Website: bh-photo
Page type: customer-info-address
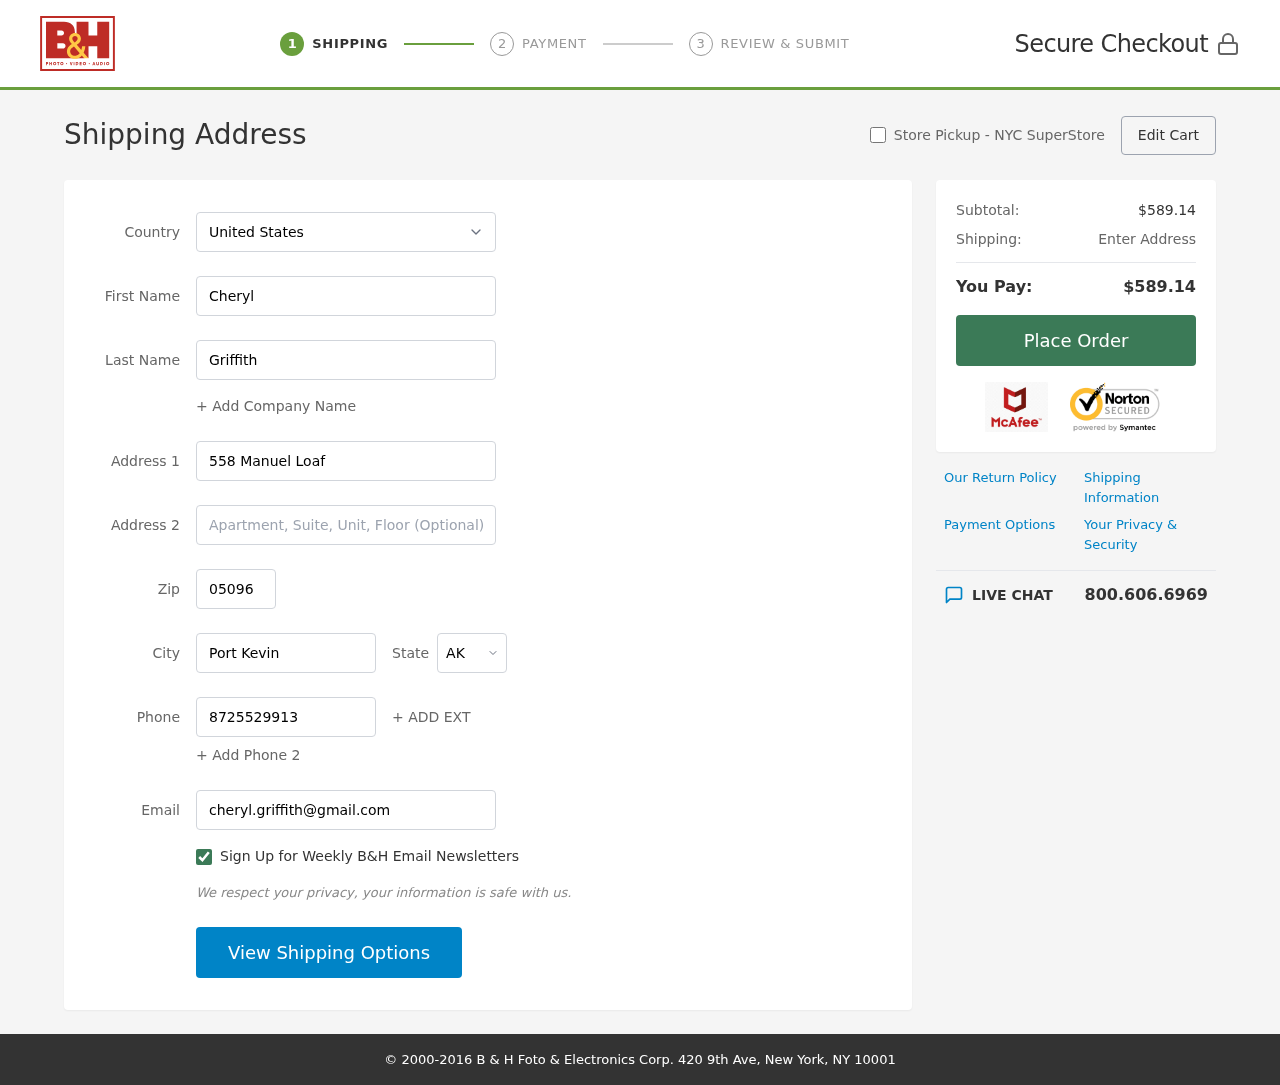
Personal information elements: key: PII_CITY
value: Port Kevin
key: PII_COUNTRY
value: United States
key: PII_EMAIL
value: cheryl.griffith@gmail.com
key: PII_FIRSTNAME
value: Cheryl
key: PII_LASTNAME
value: Griffith
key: PII_PHONE
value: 8725529913
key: PII_POSTCODE
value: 05096
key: PII_STATE_ABBR
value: AK
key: PII_STREET
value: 558 Manuel Loaf
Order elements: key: ORDER_SUBTOTAL
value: $589.14
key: ORDER_TOTAL
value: $589.14